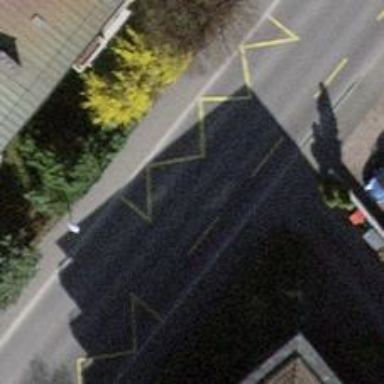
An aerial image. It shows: Bus stop equipped with public transport stop position.